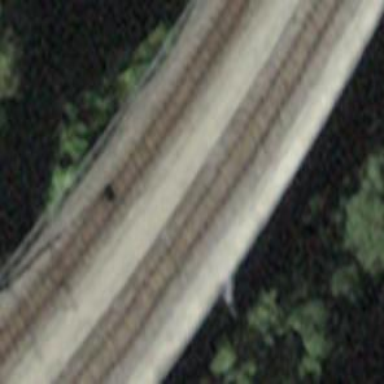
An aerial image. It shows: Narrow-gauge railway bridge with electrified contact line.